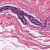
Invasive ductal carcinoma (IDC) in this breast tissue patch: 0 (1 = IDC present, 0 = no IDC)